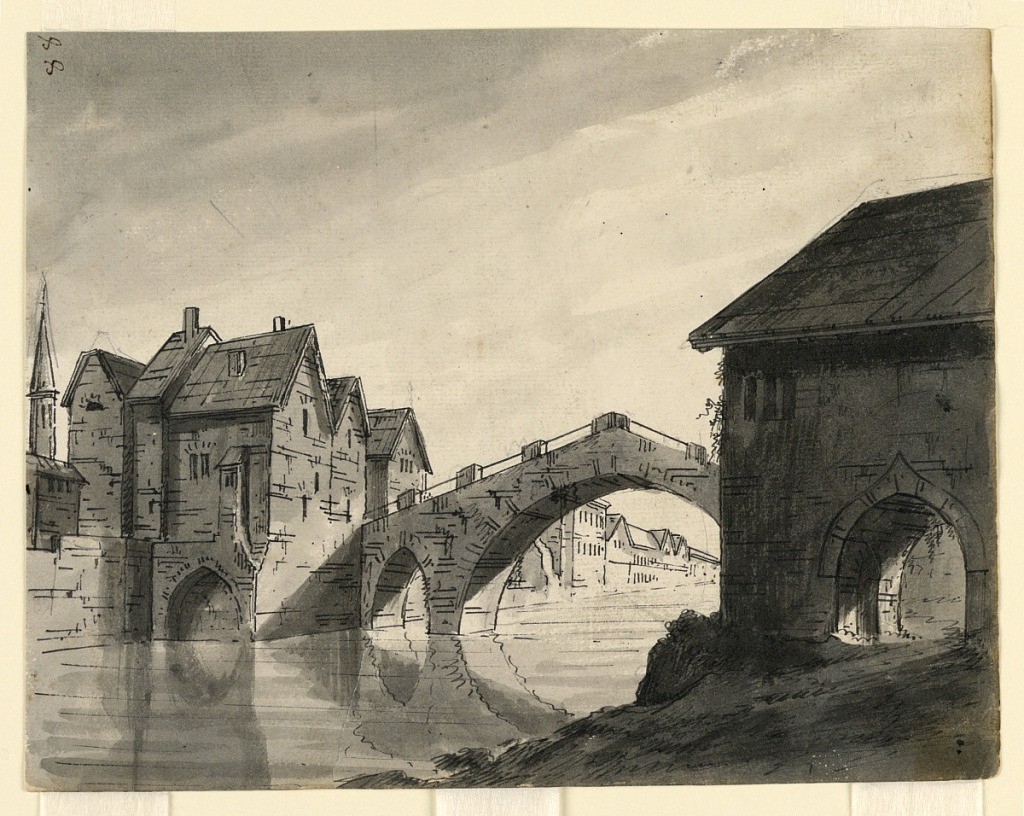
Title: Stage Design, Bridge Over River in a Town
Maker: Romolo Achille Liverani, Italian, 1809 - 1872
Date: early 19th century
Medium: Pen and sepia ink, brush and wash on paper
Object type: Drawing
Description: Horizontal rectangle. Bridge across river reflecting in water below. Houses and buildings line both banks of river.